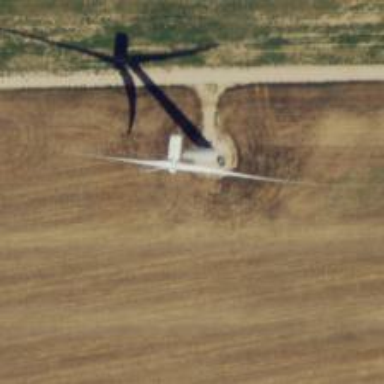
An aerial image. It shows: Wind generator powered by horizontal axis wind turbine.